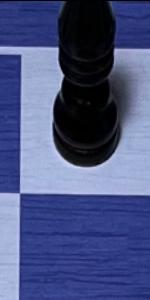
Label: Empty